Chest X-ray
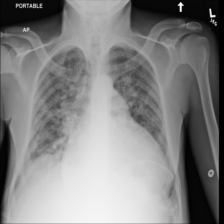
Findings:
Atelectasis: negative
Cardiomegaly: negative
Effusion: positive
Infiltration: positive
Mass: negative
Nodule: negative
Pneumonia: positive
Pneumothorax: negative
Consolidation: negative
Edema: positive
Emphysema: negative
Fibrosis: negative
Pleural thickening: negative
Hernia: negative